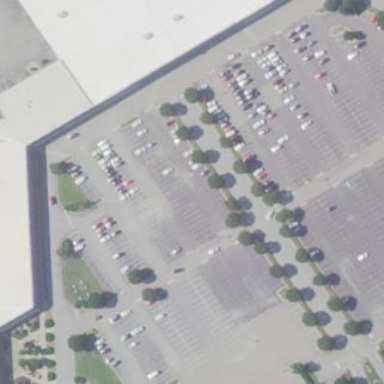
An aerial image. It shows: Retail building that serves as mall.